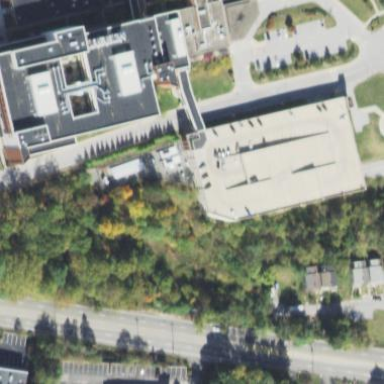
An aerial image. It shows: Multi-storey parking building.